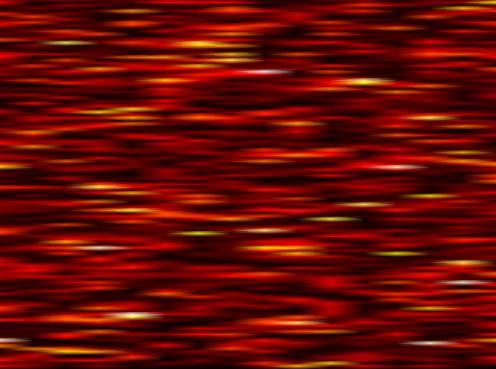
Label: OFDM